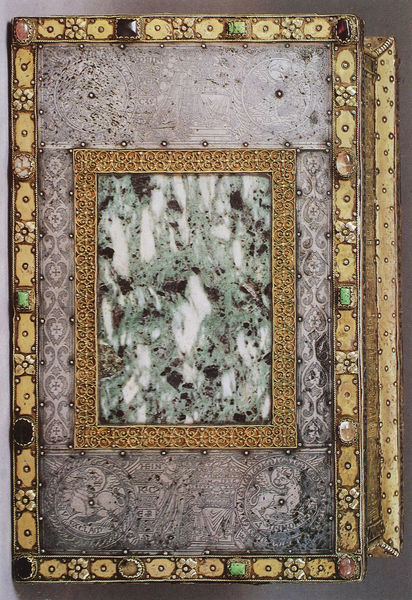
Titel: Tragaltar aus dem Dom zu Paderborn
Künstler: Roger von Helmarshausen
Institution: Paderborn, Erzbischöfliches Diözesanmuseum
Schlagwörter: gelb, grau, marmor, schmuck, schwarz, tür, weiss, rot, muster, ornament, stein, bild, gold, edelsteine, pferd, lila, dekor, metall, buch, fliese, brokat, intarsien, buchdeckel, einband, arabisch, edelstein, beschlag, pegasus, ziseliert, islam, arabesk, elfenbein, smaragd, islamisch, zierrahmen, bschlag